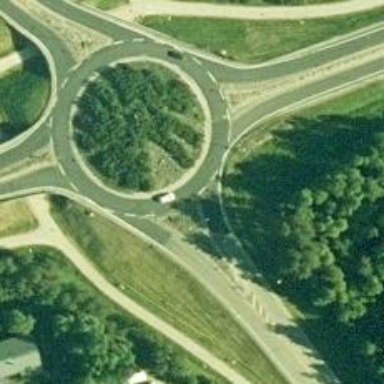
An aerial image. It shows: Secondary road made of asphalt leading to roundabout.